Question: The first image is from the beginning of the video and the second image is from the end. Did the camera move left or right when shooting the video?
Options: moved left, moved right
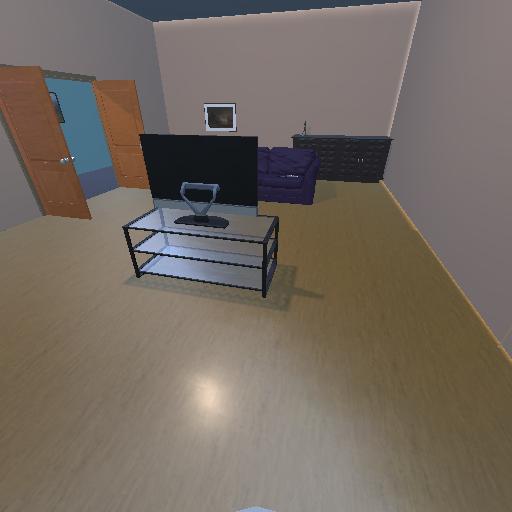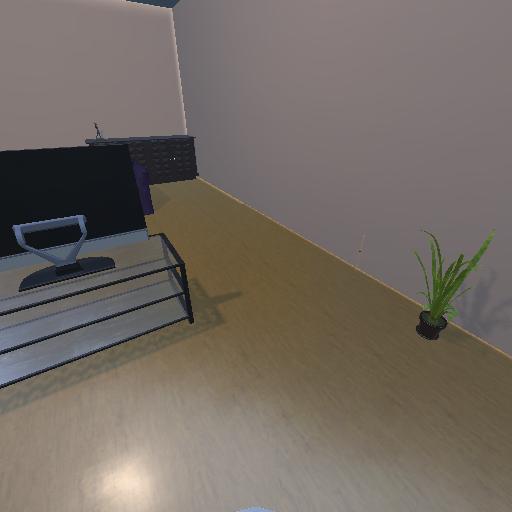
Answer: moved left